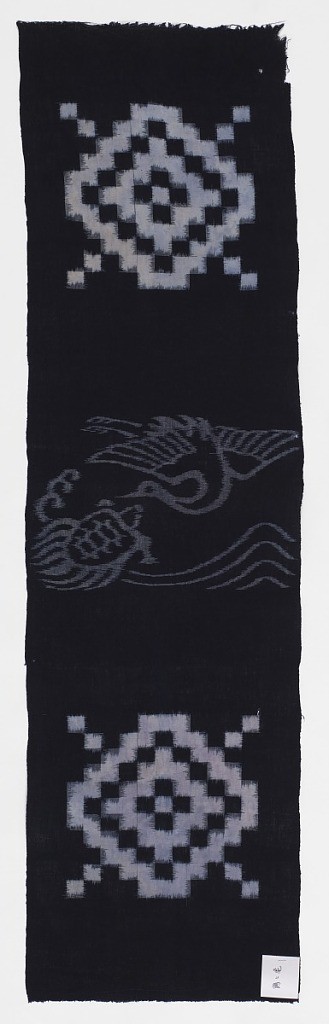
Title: Textile
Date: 1850–1900
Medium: cotton Technique: e-gasuri (warp and weft ikat) on plain weave
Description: Narrow vertical panel with a design of a crane and tortoise in weft ikat alternating with a concentric stepped diamond shape in warp and weft ikat.